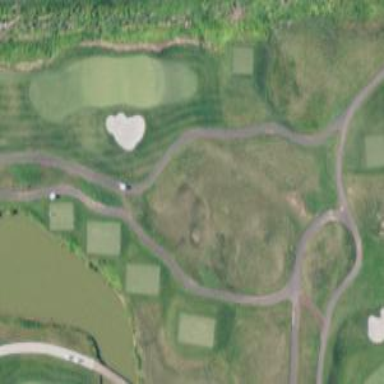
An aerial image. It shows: Footway that resembles golf path.